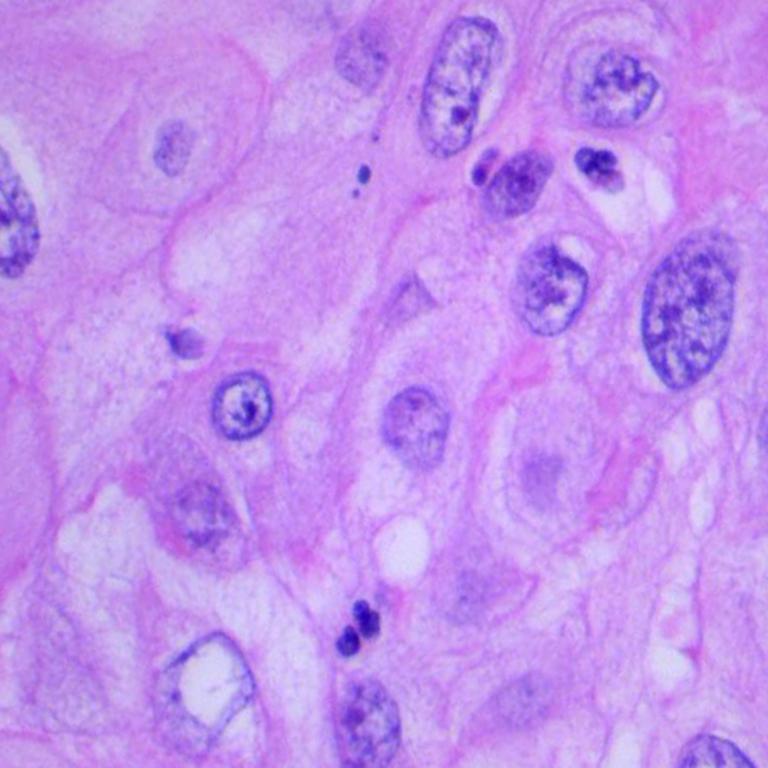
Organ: lung
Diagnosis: squamous carcinomas